Fundus camera: zeiss
Shooting center: fovea
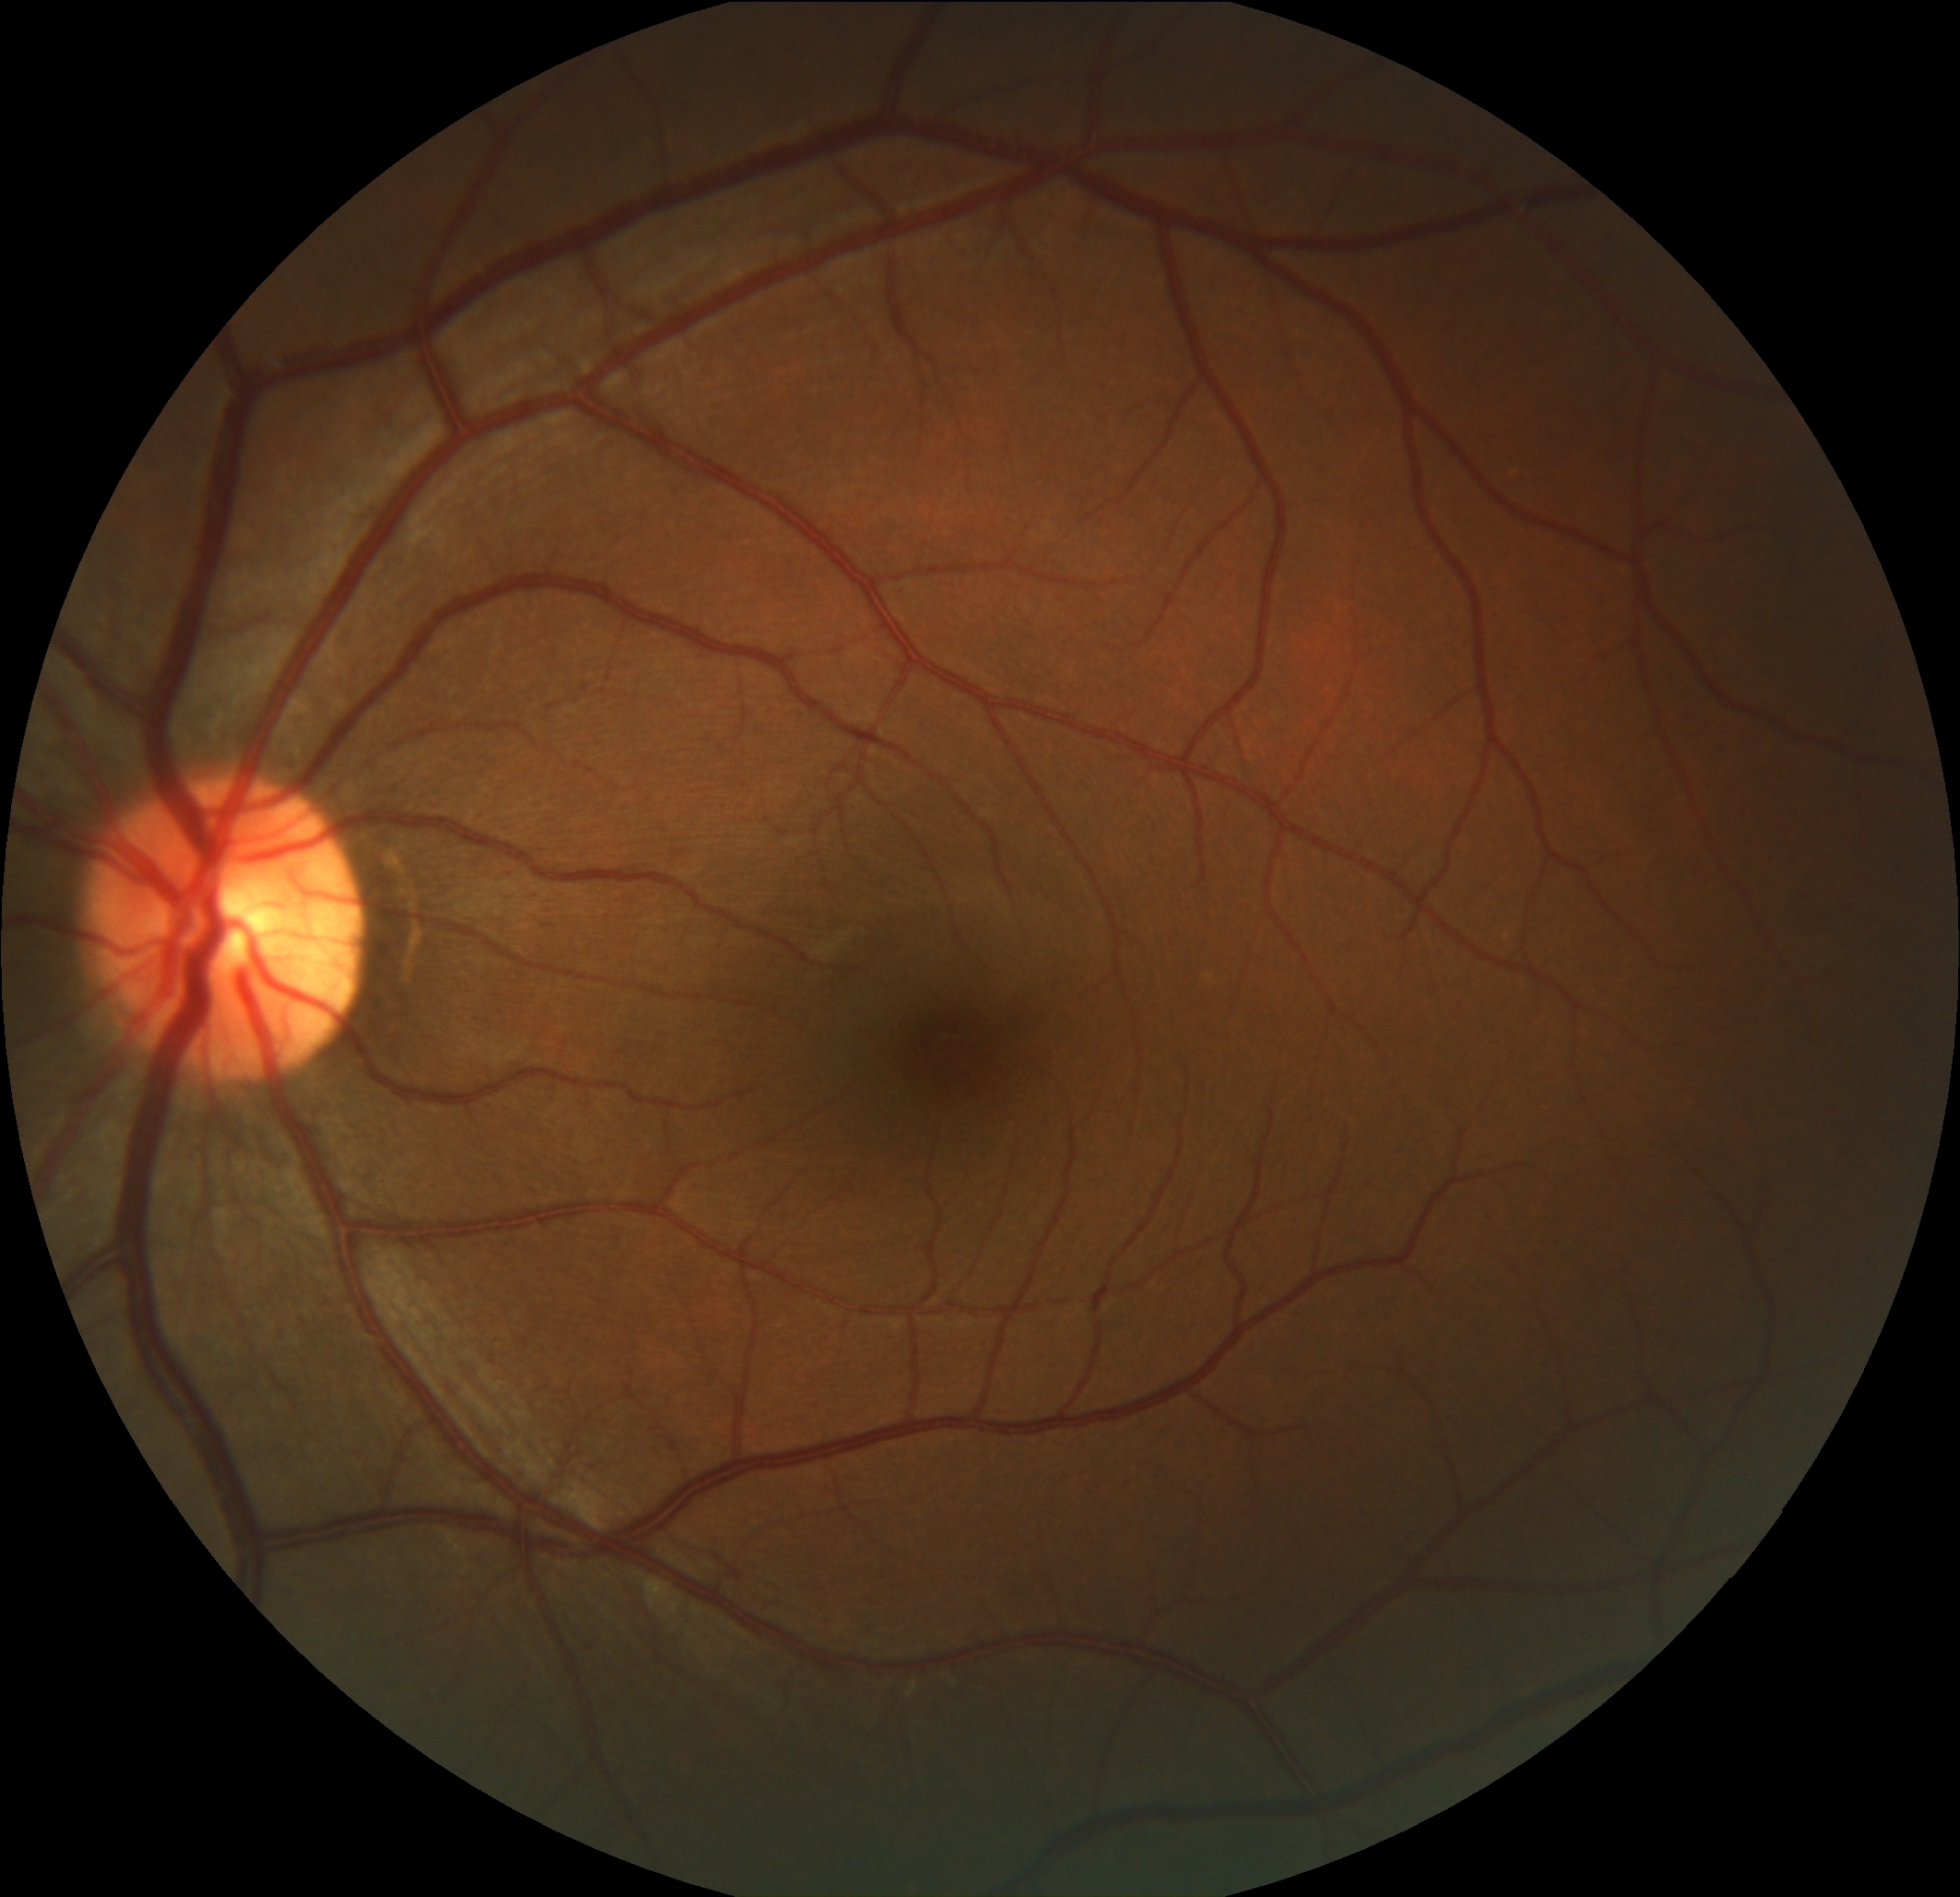
Pathologic myopia: no
Patchy retinal atrophy: absent
Retinal detachment: absent